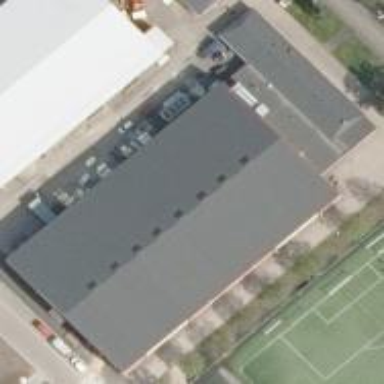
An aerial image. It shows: Building that is ice rink used for playing ice hockey.